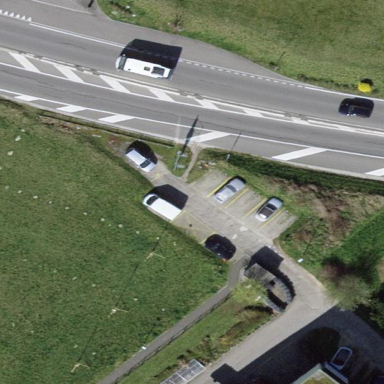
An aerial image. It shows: Parking area with surface.